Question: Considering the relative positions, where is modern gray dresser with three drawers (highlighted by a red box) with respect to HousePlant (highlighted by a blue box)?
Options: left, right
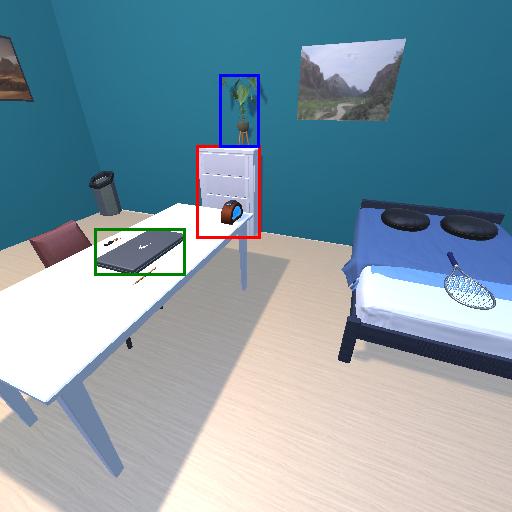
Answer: left